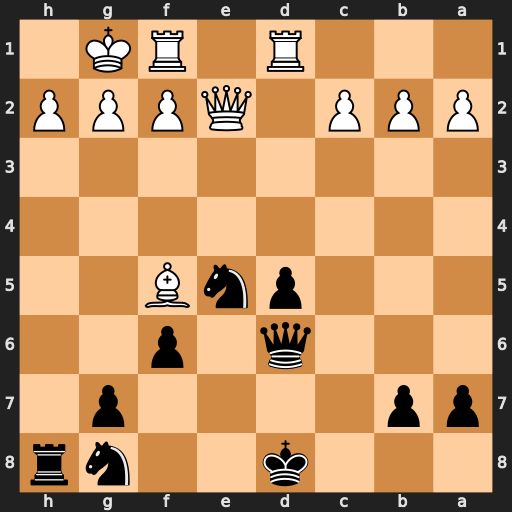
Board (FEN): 3k2nr/pp4p1/3q1p2/3pnB2/8/8/PPP1QPPP/3R1RK1
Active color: b
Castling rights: -
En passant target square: -
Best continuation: Nf3+ gxf3 Qxh2#